Field crop: maize
Growth stage: 2
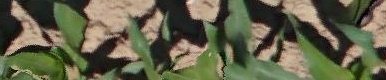
Species: maize